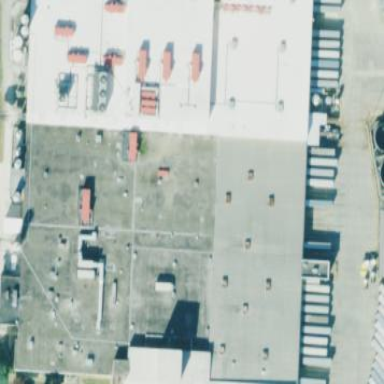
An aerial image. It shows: Commercial building with flat roof.